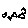
Label: hexagon